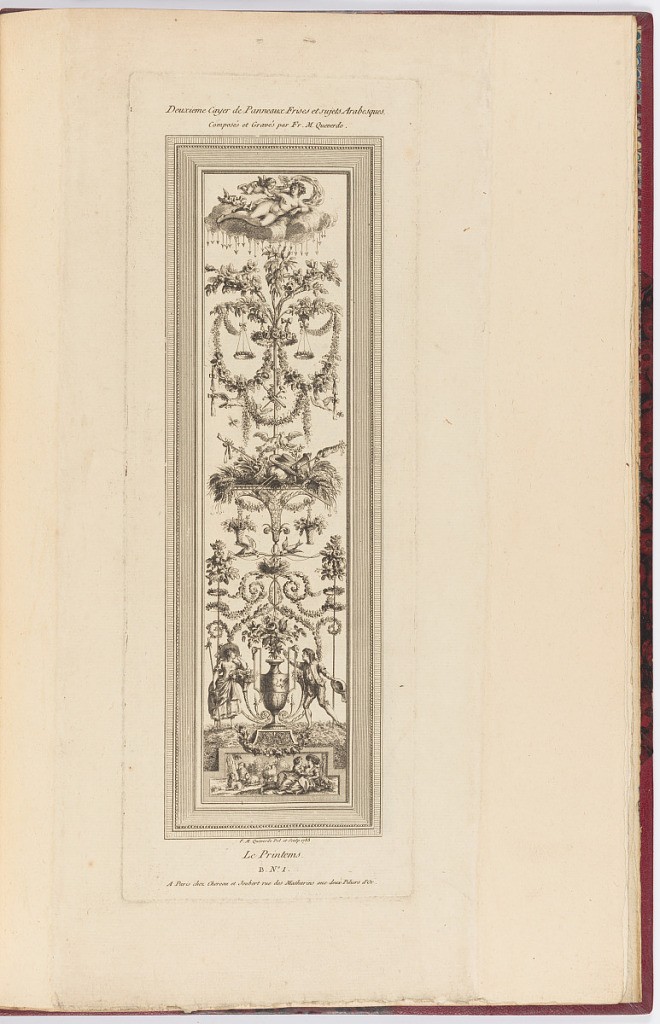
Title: Title Page and Decorative Panel Design
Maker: François Marie Isidore Queverdo, 1748 - 1797
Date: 1788
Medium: Etching and engraving on paper
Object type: Print
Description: Title page and design for a narrow vertical panel representing the spring, featuring arabesque motifs, pastoral figures, and attributes, sheep, festoons of leaves and flowers, a vase, scrolling leaves, baskets of flowers, birds, arrows, putti, and a nude female figure in the clouds. The plate is titled, signed, numbered, and dated.